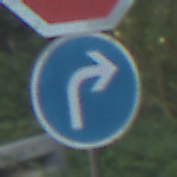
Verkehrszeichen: VorgeschriebeneFahrtrichtungRechts
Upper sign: Stop
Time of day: MorningAfternoon
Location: Outdoor (Nature)
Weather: Clear
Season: NotSpecified
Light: Natural